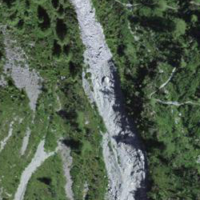
EUNIS habitat code: 31
Species observed at this site:
Parnassia palustris
Dryas octopetala
Phyteuma orbiculare